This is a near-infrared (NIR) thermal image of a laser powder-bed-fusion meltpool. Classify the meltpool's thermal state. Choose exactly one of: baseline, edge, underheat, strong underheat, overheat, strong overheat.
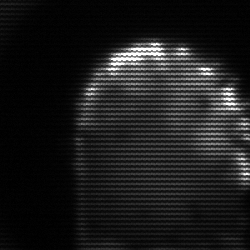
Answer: baseline